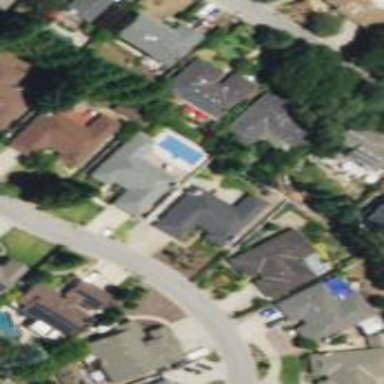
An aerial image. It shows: Swimming pool located in leisure land.